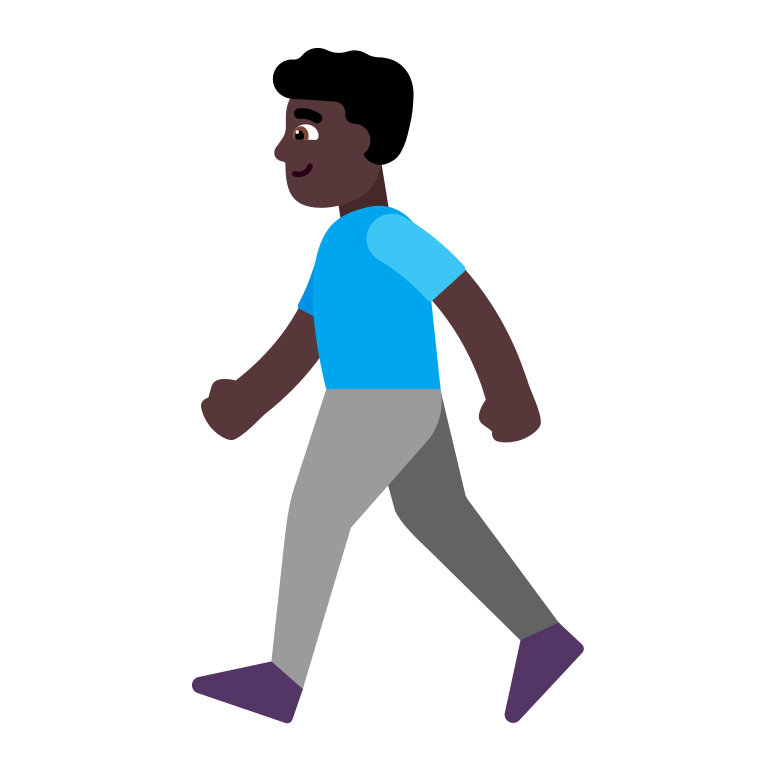
man walking flat dark